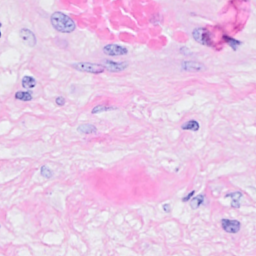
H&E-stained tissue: Breast